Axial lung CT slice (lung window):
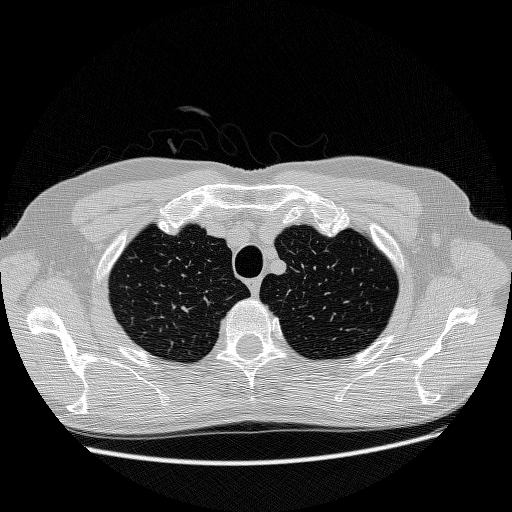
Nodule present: no